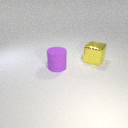
large yellow metal cube to the right of large purple rubber cylinder